Field crop: maize
Growth stage: 2
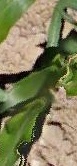
Species: maize